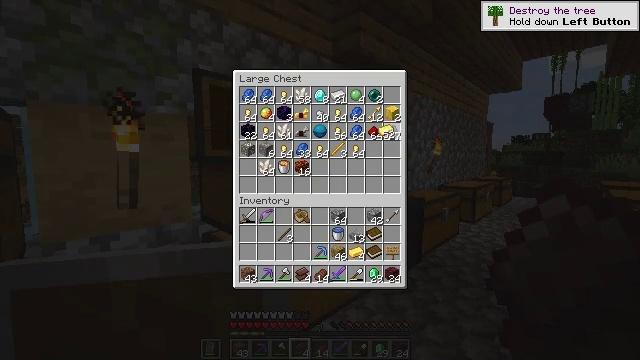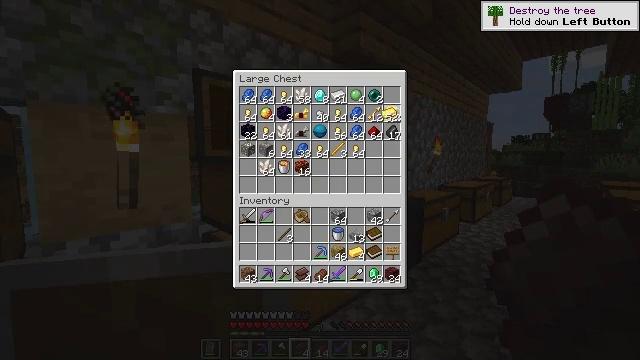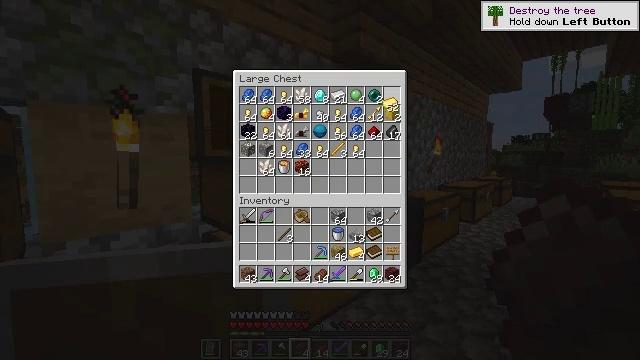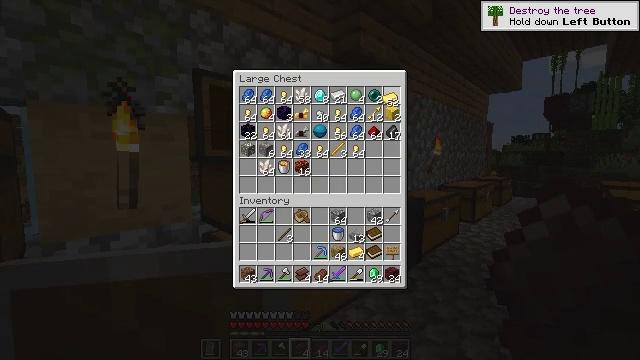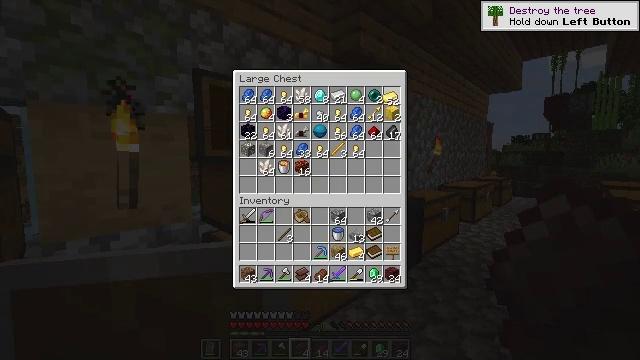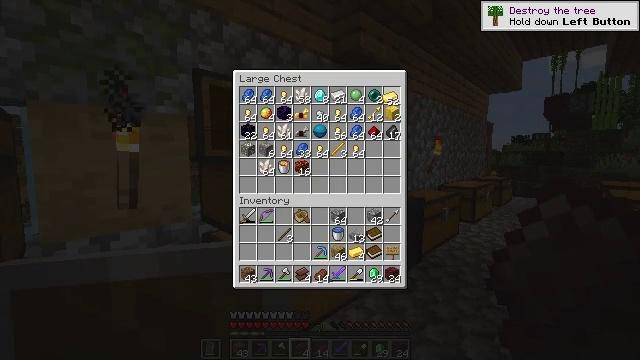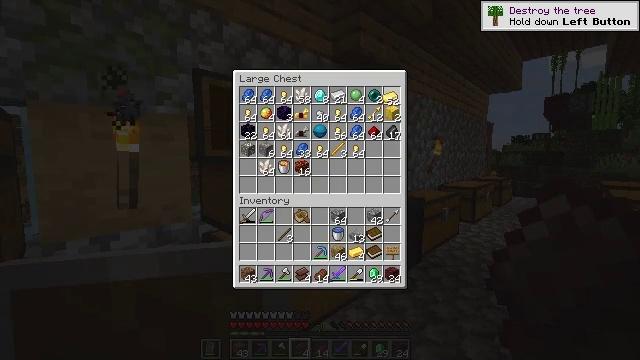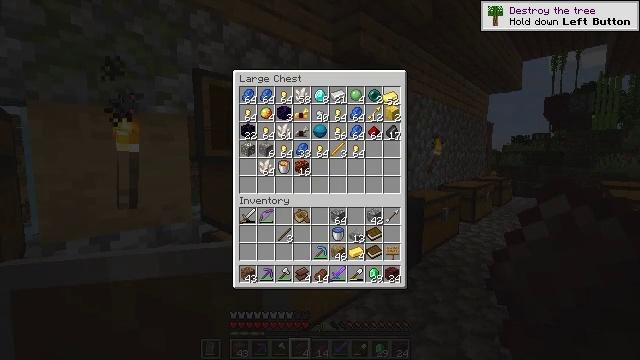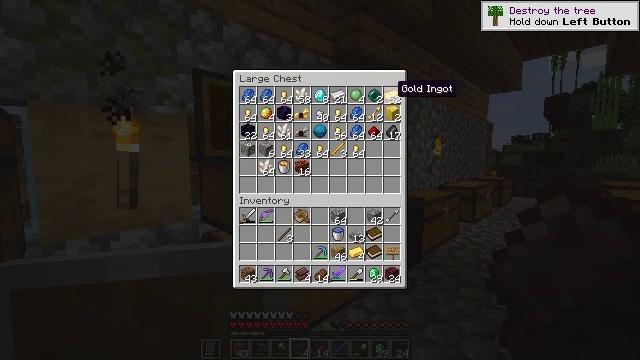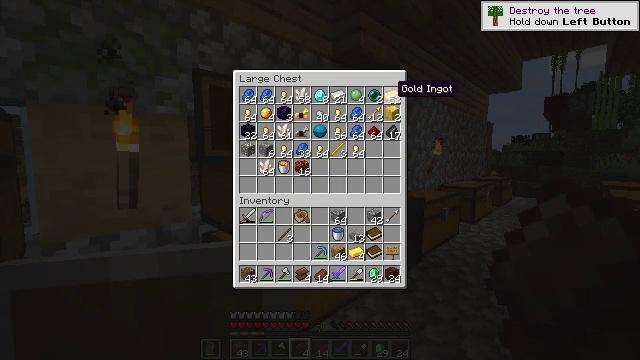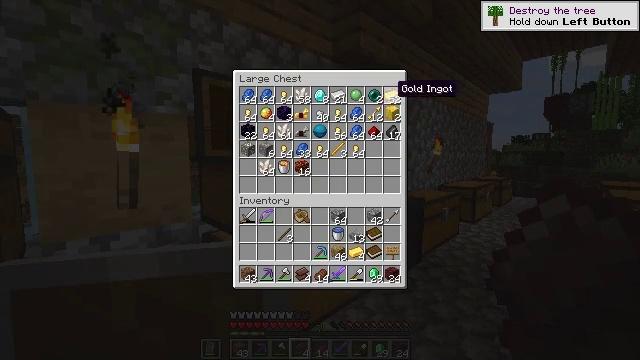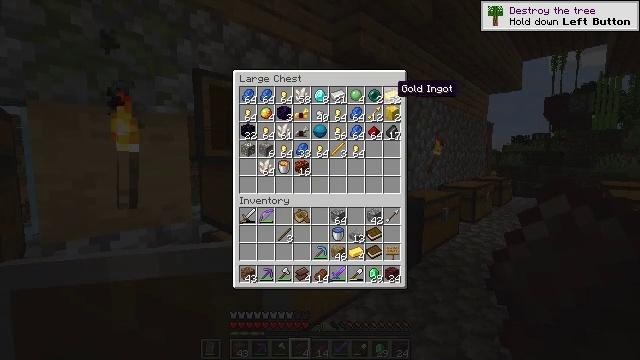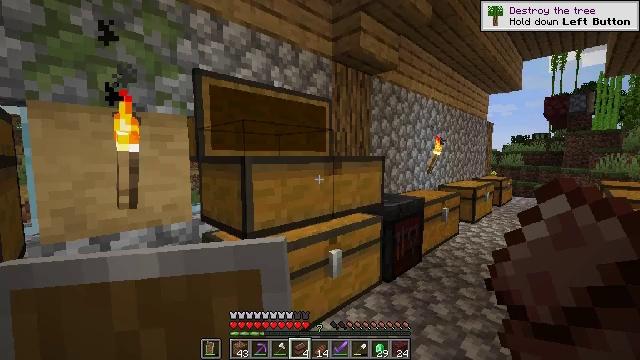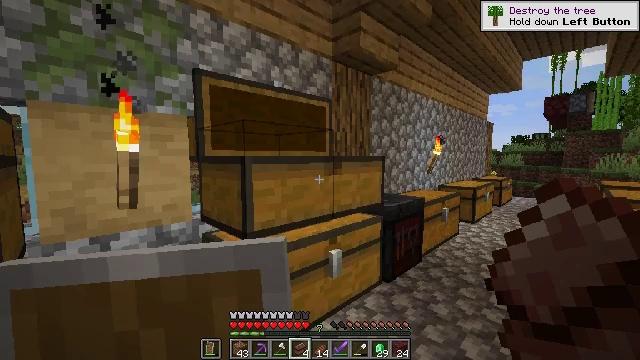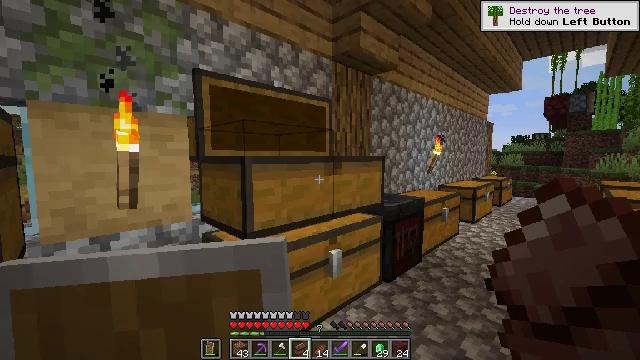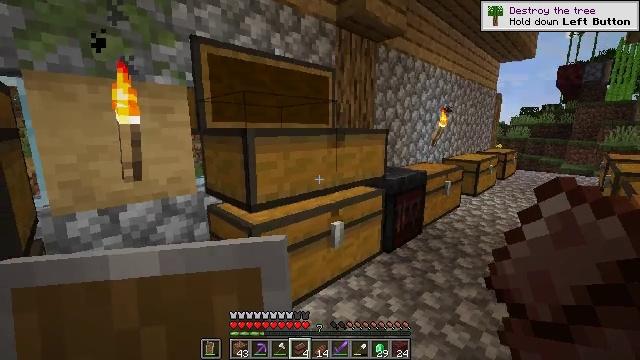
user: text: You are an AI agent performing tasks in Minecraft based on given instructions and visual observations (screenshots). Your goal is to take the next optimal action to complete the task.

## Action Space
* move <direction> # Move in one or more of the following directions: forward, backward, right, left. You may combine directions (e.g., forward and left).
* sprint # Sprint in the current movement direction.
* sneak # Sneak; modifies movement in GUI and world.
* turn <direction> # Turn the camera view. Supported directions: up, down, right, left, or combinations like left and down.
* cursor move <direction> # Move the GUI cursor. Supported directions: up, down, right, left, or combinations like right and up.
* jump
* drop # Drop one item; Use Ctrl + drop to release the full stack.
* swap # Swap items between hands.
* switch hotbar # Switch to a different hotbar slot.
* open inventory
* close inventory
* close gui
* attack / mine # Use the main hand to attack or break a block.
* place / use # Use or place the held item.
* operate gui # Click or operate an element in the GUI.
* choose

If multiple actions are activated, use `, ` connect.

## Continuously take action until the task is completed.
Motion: motion action
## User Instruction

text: Use gold and netherite scraps to craft a netherite ingot.
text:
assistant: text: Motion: turn up
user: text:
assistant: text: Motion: turn up
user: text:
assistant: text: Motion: no_op
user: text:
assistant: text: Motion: no_op
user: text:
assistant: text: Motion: attack / mine
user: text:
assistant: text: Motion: attack / mine
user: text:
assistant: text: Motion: attack / mine
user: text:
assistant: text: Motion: no_op
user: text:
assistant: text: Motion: no_op
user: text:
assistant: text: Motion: no_op
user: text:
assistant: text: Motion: no_op
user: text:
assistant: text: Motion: close inventory
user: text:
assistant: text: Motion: close inventory
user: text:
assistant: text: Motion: no_op
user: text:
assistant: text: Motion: turn down
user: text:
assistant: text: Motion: turn down
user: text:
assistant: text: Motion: no_op
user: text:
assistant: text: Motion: use / place
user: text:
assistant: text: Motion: use / place
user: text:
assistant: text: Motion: use / place
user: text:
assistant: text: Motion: use / place
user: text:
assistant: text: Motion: no_op
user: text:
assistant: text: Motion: no_op
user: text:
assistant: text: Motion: no_op
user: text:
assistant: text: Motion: no_op
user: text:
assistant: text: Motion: no_op
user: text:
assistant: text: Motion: no_op
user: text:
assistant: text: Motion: no_op
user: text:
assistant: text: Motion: no_op
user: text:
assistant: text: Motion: open inventory